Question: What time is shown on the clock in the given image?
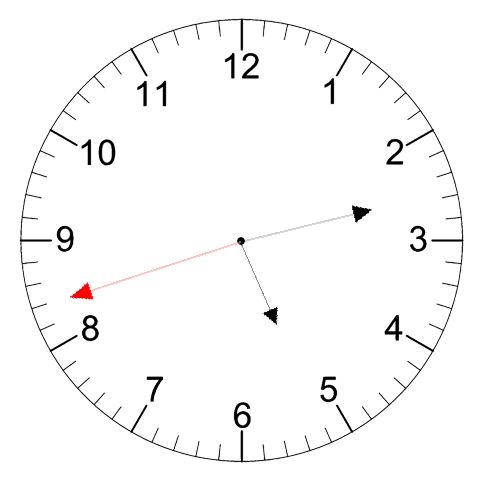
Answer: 05:12:42